七年级 · 组合几何学
装饰公司为小明家设计电视背景墙时需要 $A 、 B$ 型板材若干块, $A$ 型板材规格是 $a \times b$, $B$ 型板材规格是 $b \times b$. 现只能购得规格是 $150 \times b$ 的标准板材. (单位: $\mathrm{cm}$ )

(1)若设 $a=60 \mathrm{~cm}, b=30 \mathrm{~cm}$.一张标准板材尽可能多的裁出 $A$ 型、 $B$ 型板材, 共有如表三种裁法，如图1是裁法一的裁剪示意图.

|  | 裁法一 | 裁法二 | 裁法三 |
| :--- | :---: | :--- | :--- |
| $A$ 型板材块数 | 1 | 2 | 0 |
| $B$ 型板材块数 | 3 | $m$ | $n$ |

则表中, $m=$ $\qquad$ , $n=$ ; $\qquad$
(2)为了装修的需要, 小明家又购买了若干 $C$ 型板材, 其规格是 $a \times a$, 并做成如图 2 的背景墙. 请写出图中所表示的等式: $\qquad$ ;

(3)若给定一个二次三项式 $2 a^{2}+5 a b+3 b^{2}$, 试用拼图的方式将其因式分解. (请仿照(2)在几何图形中标上有关数量)

图1

图2
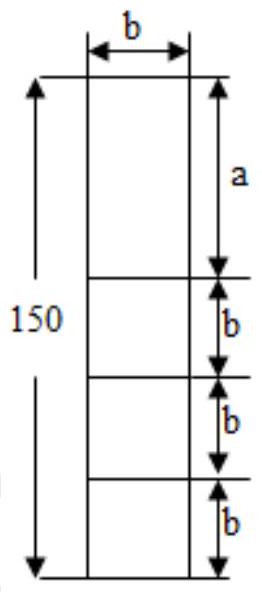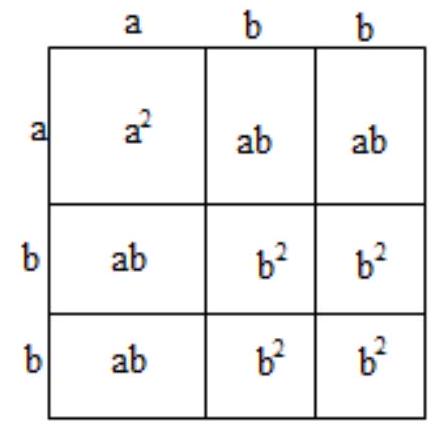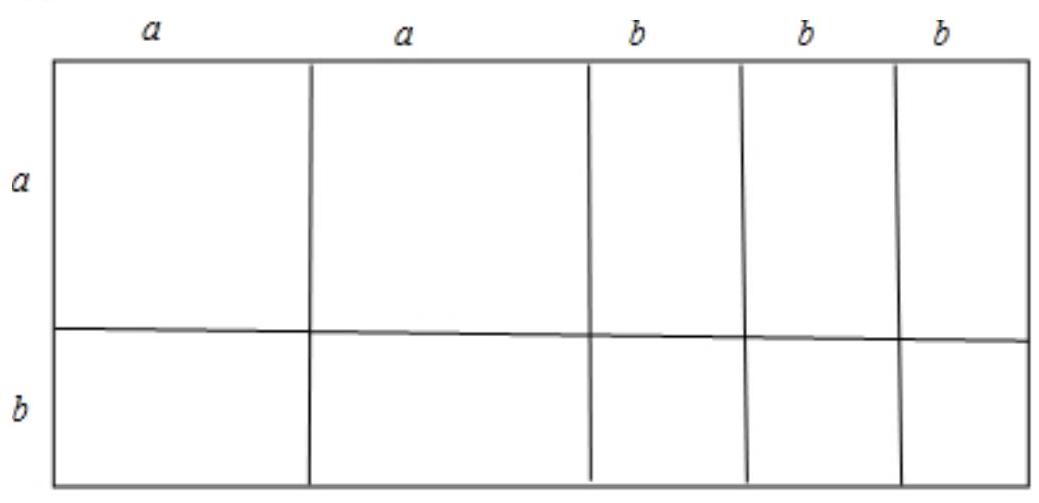
答案: 【答案】 $15(a+2 b)^{2}=a^{2}+4 a b+4 b^{2}$

【解析】解：(1)根据题意得, $2 \times 60 \times 30+30^{2} \mathrm{~m}=150 \times 30,30^{2} n=150 \times 30$解得, $m=1, n=5$,

故答案为: 1 ; 5 ;

(2) $\because$ 正方形的边长为 $(a+2 b)$,

$\therefore$ 正方形的面积为 $(a+2 b)^{2}$;

$\because$ 正方形的面积等于各部分面积和 $=a^{2}+4 a b+4 b^{2}$;

$\therefore(a+2 b)^{2}=a^{2}+4 a b+4 b^{2}$,

故答案为: $(a+2 b)^{2}=a^{2}+4 a b+4 b^{2}$;

(3)画出矩形, 其长为 $2 a+3 b$, 宽为 $a+b$, 如图,

由图形可知, $2 a^{2}+5 a b+3 b^{2}=(2 a+3 b)(a+b)$.

(1)根据矩形的面积列出 $m$ 或 $n$ 的方程, 再解答便可;

(2)用正方形的面积公式表示出图形的面积, 用各部分面积和表示出图形的面积, 进而用等式表示出相等关系便可;

(3)仿样例画出长方形, 其长为 $2 a+3 b$, 宽为 $a+b$, 结合图形便可得出结果.

本题考查了因式分解的应用：利用图形验证乘法公式，关键是读懂题意，正确画出图形和列出方程.